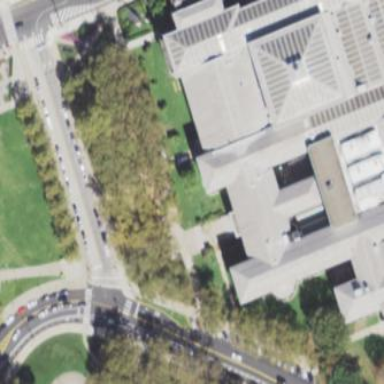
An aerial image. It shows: There is theatre building.